Question: I have the handle of an opened Windows Explorer window.
How can I send a command to it in order to change the path from
.

Till now I was using 'ShellExecute()' but it opens a new window. This is not good (user experience).
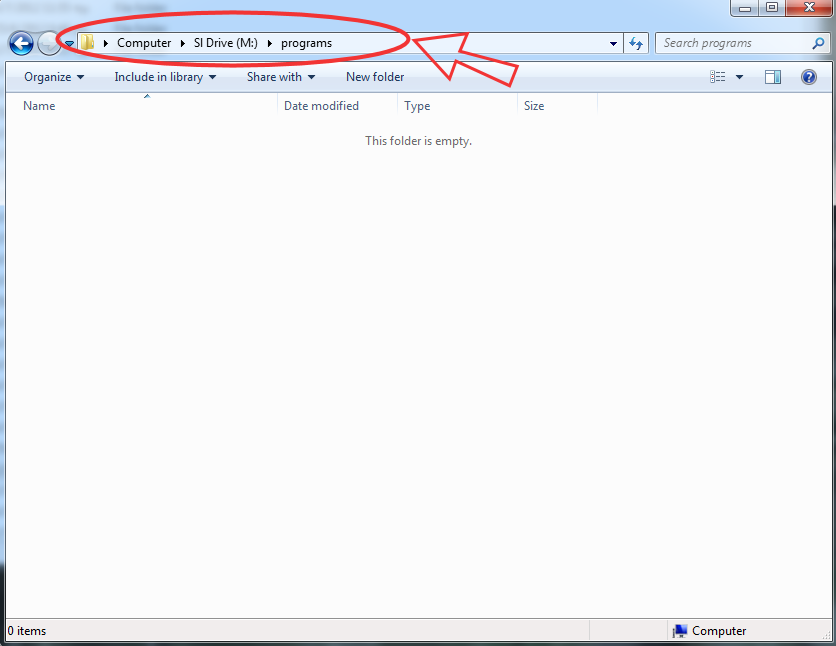
Answer: The following 'BrowseToFolder' function navigates the existing instance of a Windows Explorer of the given 'AHandle' handle (if exists) to a 'AFolderPath' folder (if exists). If you won't specify the second parameter, the topmost window should be taken to navigate (or at least the documentation claims that; reality seems to take the oldest existing window). The function returns True, if the navigation has been successful, False otherwise:
'''
uses
ActiveX, ShlObj, ShellAPI, SHDocVw;
const
IID_IServiceProvider: TGUID = '{6D5140C1-7436-11CE-8034-00AA006009FA}';
SID_STopLevelBrowser: TGUID = '{4C96BE40-915C-11CF-99D3-00AA004AE837}';
function GetItemIDListFromPath(const AFolderPath: WideString): PItemIDList;
var
Count: ULONG;
Attributes: ULONG;
ShellFolder: IShellFolder;
begin
Result := nil;
if Succeeded(SHGetDesktopFolder(ShellFolder)) then
begin
Count := 0;
if Failed(ShellFolder.ParseDisplayName(0, nil, PWideChar(AFolderPath),
Count, Result, Attributes))
then
Result := nil;
end;
end;
function BrowseToFolder(const AFolderPath: WideString;
AHandle: HWND = HWND_TOPMOST): Boolean;
var
I: Integer;
WndIface: IDispatch;
ItemIDList: PItemIDList;
ShellBrowser: IShellBrowser;
ShellWindows: IShellWindows;
WebBrowserApp: IWebBrowserApp;
ServiceProvider: IServiceProvider;
begin
Result := False;
if Succeeded(CoCreateInstance(CLASS_ShellWindows, nil, CLSCTX_LOCAL_SERVER,
IID_IShellWindows, ShellWindows)) then
begin
for I := 0 to ShellWindows.Count - 1 do
begin
if (AHandle <> HWND_TOPMOST) then
WndIface := ShellWindows.Item(VarAsType(I, VT_I4))
else
WndIface := ShellWindows.Item(VarAsType(SWC_EXPLORER, VT_UI4));
if Succeeded(WndIface.QueryInterface(IID_IWebBrowserApp,
WebBrowserApp)) then
begin
if (AHandle = HWND_TOPMOST) or (WebBrowserApp.HWnd = AHandle) then
begin
if Succeeded(WebBrowserApp.QueryInterface(IID_IServiceProvider,
ServiceProvider)) then
begin
if Succeeded(ServiceProvider.QueryService(SID_STopLevelBrowser,
IID_IShellBrowser, ShellBrowser)) then
begin
ItemIDList := GetItemIDListFromPath(AFolderPath);
Result := Succeeded(ShellBrowser.BrowseObject(ItemIDList,
SBSP_SAMEBROWSER or SBSP_ABSOLUTE));
end;
end;
Break;
end;
end;
end;
end;
end;
'''
Here is the example usage:
'''
procedure TForm1.Button1Click(Sender: TObject);
var
ExplorerHandle: HWND;
begin
ExplorerHandle := 123456;
if not BrowseToFolder('c:\Windows\System32', ExplorerHandle) then
ShowMessage('Navigation to a folder failed!')
else
ShowMessage('Navigation to a folder succeeded!');
end;
'''
Here is a <URL> from which I've taken the inspiration.